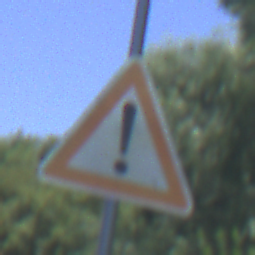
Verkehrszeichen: Gefahrenstelle
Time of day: Midday
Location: Outdoor (Nature)
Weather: Clear
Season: Summer
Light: Natural